【题型】选择题　【知识点】函数　【难度】easy
已知函数$y=f(x)$的图象如图所示，函数$y=f(x)$的导数为$y=f'(x)$，则（ ）

\vspace{0.5em}

A. $f'(2) < f'(3) < f(3)-f(2)$

B. $f'(3) < f'(2) < f(3)-f(2)$

C. $f'(2) < f(3)-f(2) < f'(3)$

D. $f'(3) < f(3)-f(2) < f'(2)$
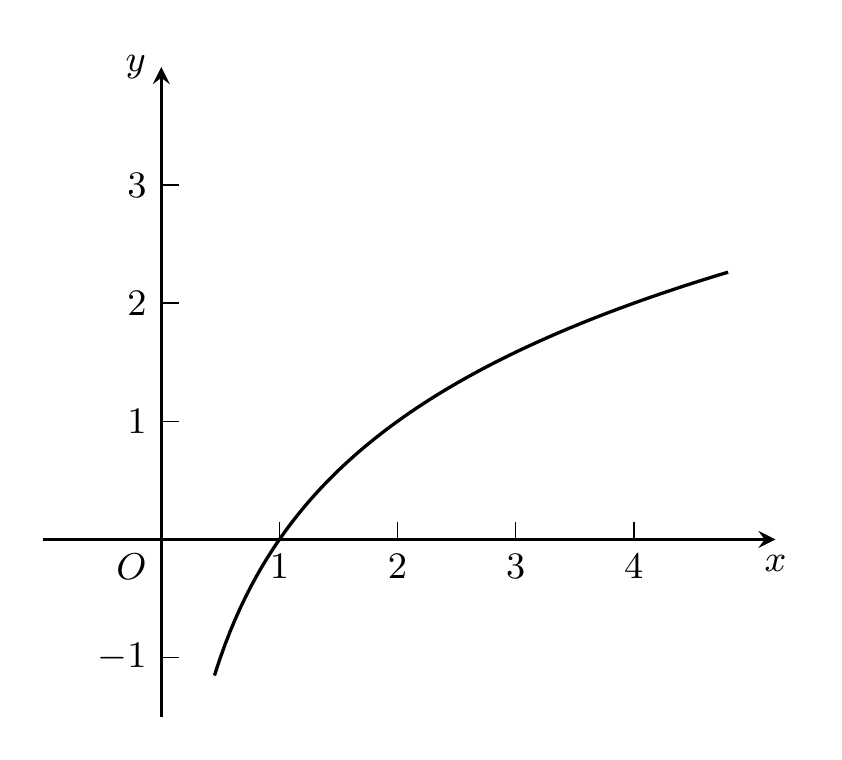
【解答】
\textbf{【答案】} D

\vspace{1em}

\textbf{【分析】} 结合$f(x)$图象以及导数的知识求得正确答案。

\vspace{1em}

\textbf{【解答】} 解：根据函数$f(x)$图象，可得$f'(3) < \dfrac{f(3)-f(2)}{2-1} < f'(2)$，

所以化简得$f'(3) < f(3)-f(2) < f'(2)$。

故选：D。

\vspace{1em}

\textbf{【点评】} 本题考查导数求解函数单调性，属于简单题。